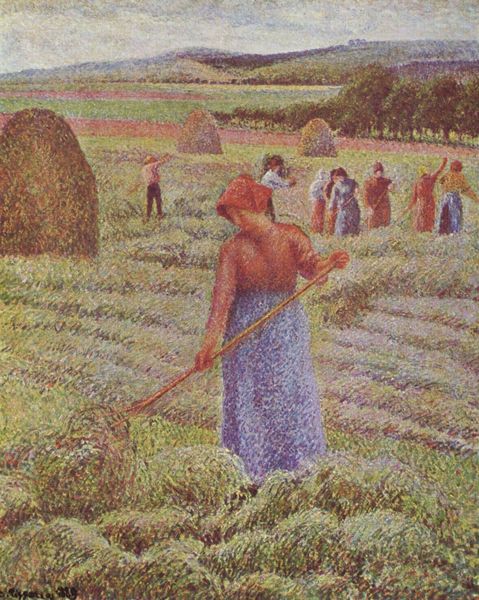
Titel: Heuernte bei Eragny
Künstler: Camille Pissarro
Institution: Privatsammlung
Schlagwörter: baum, berg, blau, gruppe, himmel, laub, mann, wolken, aquarell, bäume, cezanne, frauen, grün, impressionismus, landschaft, menschen, auguste renoir, braun, bunt, frankreich, frau, grau, hintergrund, kleid, kleider, licht, männer, renoir, strasse, stroh, vordergrund, gras, haus, rot, wiese, haube, malerei, rock, hemd, bluse, bild, öl, erde, feld, felder, hügel, natur, weide, wiesen, land, arbeit, bauern, genre, schürze, sommer, pointilismus, acker, bäuerin, bäuerinnen, ernte, feldarbeit, feldweg, getreide, heu, heuernte, korn, berge, farben, gebirge, modern, allee, tag, bauernhof, herbst, van gogh, arbeiter, kopftuch, bauer, panorama, gepunktet, bedeckt, haufen, idyll, feldarbeiter, heuhaufen, knechte, ölmalerei, kopftücher, landwirtschaft, seurat, signac, ähren, landarbeit, weitsicht, heuschober, mittelgrund, mägde, landarbeiterin, pointillismus, pissaro, heuballen, strohballen, heumanderl, wenden, rechen, farm, mistgabel, ballen, heugabel, gabeln, agrar, harke, heuen, harken, sonner, forke, schule von barbizon, impressionisus, alla prima, camille pissaro, blauer rock, l'rt pour l'rt, neoimressionistisch, sicna, tageswerk, tupfentechnik